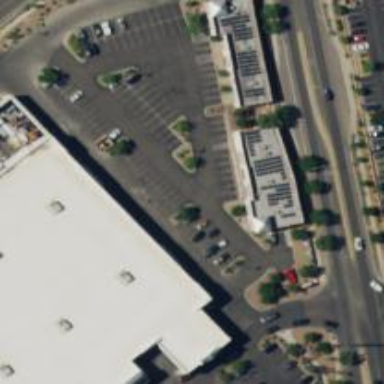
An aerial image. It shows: Healthcare clinic.